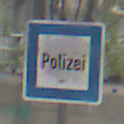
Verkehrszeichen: Polizei
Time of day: Midday
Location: Roofed (Special)
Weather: Overcast
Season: NotSpecified
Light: Natural